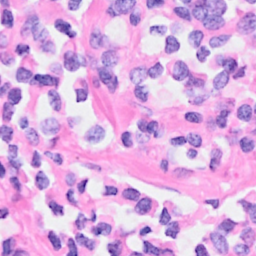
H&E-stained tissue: Breast